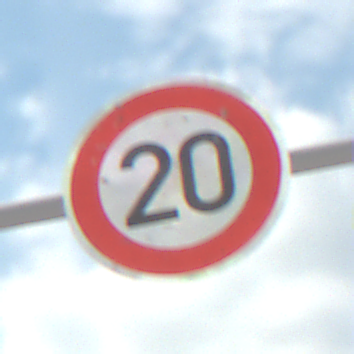
Verkehrszeichen: Geschwindigkeit20
Umgebung: Outdoor, Beach
Tageszeit: MorningAfternoon
Wetter: PartlyCloudy
Licht: Natural
Jahreszeit: NotSpecified
Kontrast: HighContrast